Question: I have got requirement in my project it says if the user is typing some thing on input field last typed character should be in red color
as follows

i have tried nth-child and all, no thing is working
Any help is appreciated
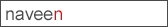
Answer: You can't do it with an input tag, unfortunately. We don't have a way to style an individual letter (except for the <URL>.
However, who says we have to use an input tag? You can display a contenteditable 'span' for instance, and feed all the updates into a hidden 'input' tag:
'''
span.addEventListener('input', function (e) {
input.value = this.textContent;
});
'''
Style it with some css to make it look like an input:
'''
.awesome-span {
-webkit-appearance: textfield;
-moz-appearance: textfield;
appearance: textfield;
border: 2px inset;
background-color: white;
}
'''
Of course, make the final character is highlighted:
'''
span.addEventListener('input', function (e) {
input.value = this.textContent;
// dirty hack to flatten the tree
this.textContent = this.textContent;
var lastChar = document.createElement('span');
lastChar.classList.add('highlighted-span');
lastChar.appendChild(this.firstChild.splitText(this.textContent.length - 1));
this.appendChild(lastChar);
});
'''
And make sure to place cursor at the end:
'''
// add to end of event handler
var range = document.createRange();
range.selectNodeContents(this);
range.collapse(false);
var selection = window.getSelection();
selection.removeAllRanges();
selection.addRange(range);
'''
'''
var input = document.getElementsByName('filler-up')[0],
span = input.previousElementSibling;
span.addEventListener('input', function (e) {
input.value = this.textContent;
// dirty hack to flatten the tree
this.textContent = this.textContent;
var lastChar = document.createElement('span');
lastChar.classList.add('highlighted-span');
lastChar.appendChild(this.firstChild.splitText(this.textContent.length - 1));
this.appendChild(lastChar);
var range = document.createRange();
range.selectNodeContents(this);
range.collapse(false);
var selection = window.getSelection();
selection.removeAllRanges();
selection.addRange(range);
});
'''
'''
.awesome-span {
-webkit-appearance: textfield;
-moz-appearance: textfield;
appearance: textfield;
border: 2px inset;
background-color: white;
width: 100px;
}
.highlighted-span {
color: red;
}
input {
opacity: 0.2;
}
'''
'''
<span class='awesome-span' contenteditable>blah</span>
<input name='filler-up' />
'''
Is this a good solution? Nope. Is this a good idea? Maybe.
Accessibility is not the problem if you hide the input with js. You can embed this into any form and it'll submit as you expect. It's just Not Nice ™️.